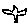
Label: bird